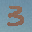
Label: 3